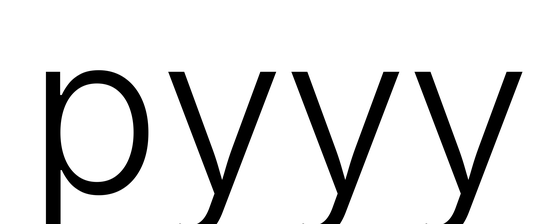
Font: Inter_Light